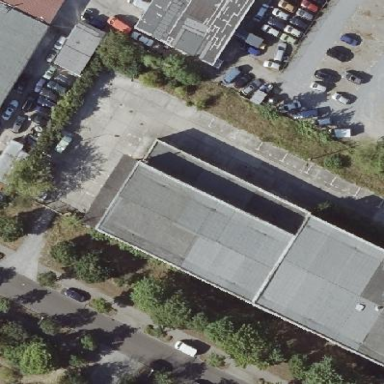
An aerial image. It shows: Building part with flat roof.